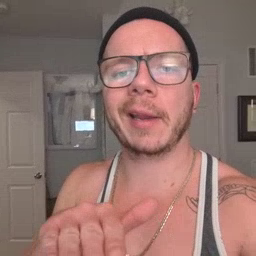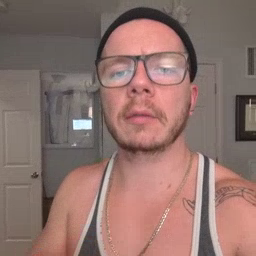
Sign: clean